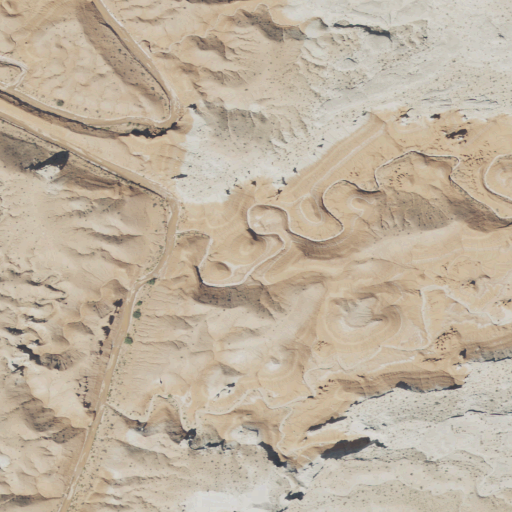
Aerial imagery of valley in Utah named Goblin Valley containing barren land and shrub